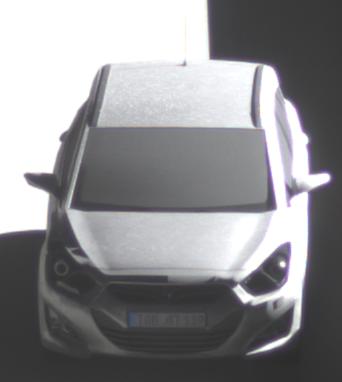
Make: Hyundai
Model: i40 Kombi 1.6 GDI
Detailed model: i40 (VF) Kombi
Model produced from: 2012/08
Model produced until: 2013/09
Doors: 5
Color: white
Road condition: dry road
Daytime: midday
Contrast: high contrast